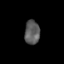
Tissue: skin
Cell type: Myeloid cells
Senescence score: 0.701
Nuclear area (px): 356
Mean DAPI intensity: 92.081